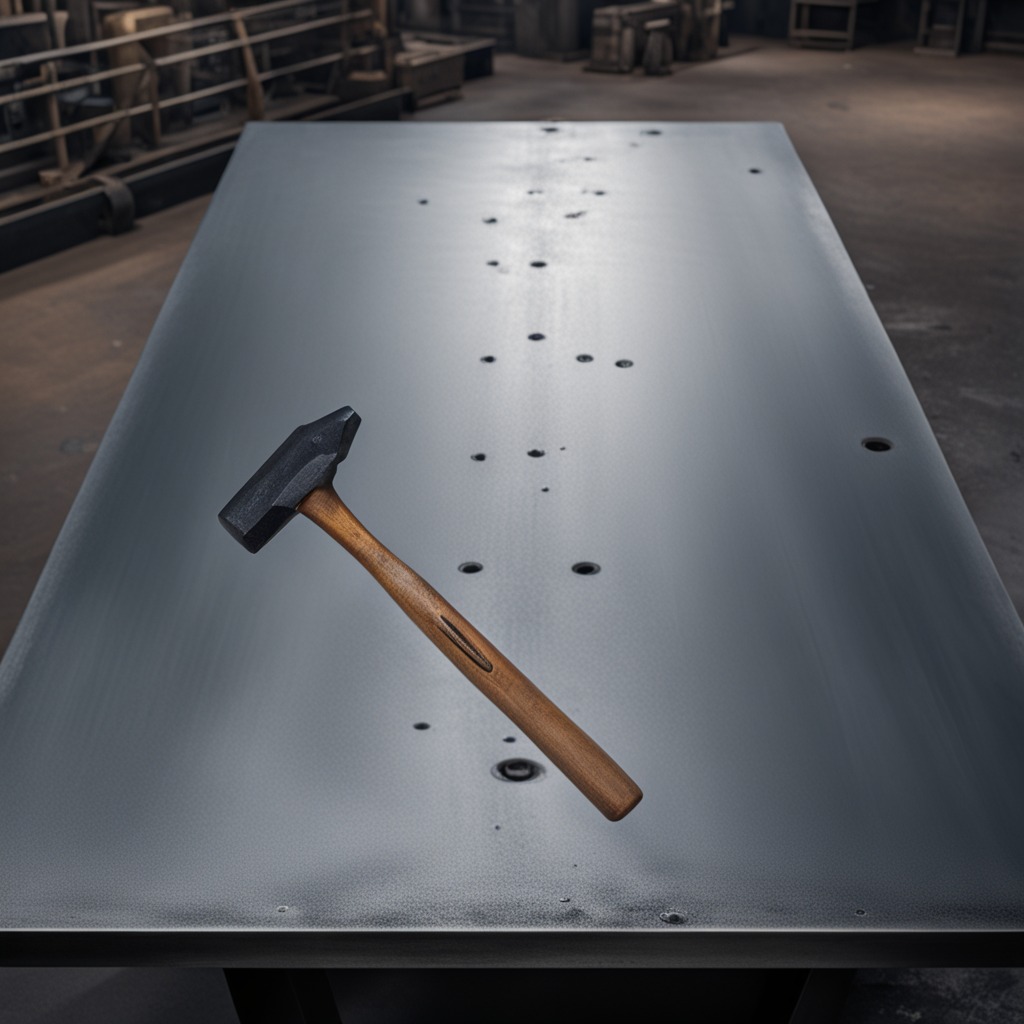
A hammer is lying on the cold steel table in a mining workshop.